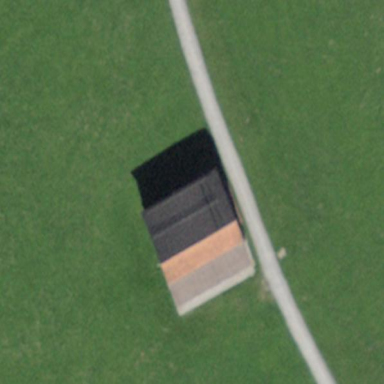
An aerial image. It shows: Rural barn.